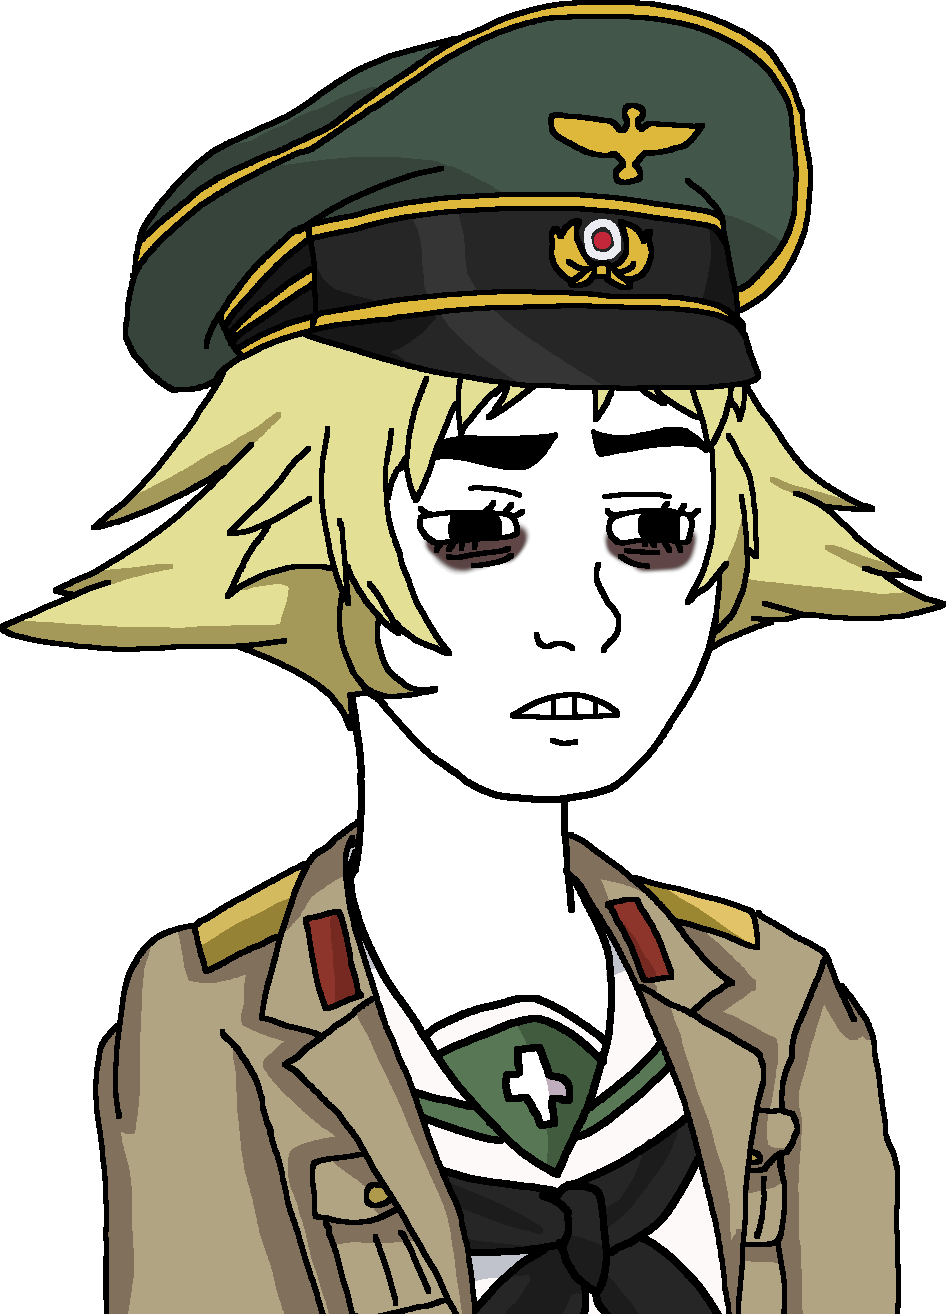
Label: 5_Twinkjak